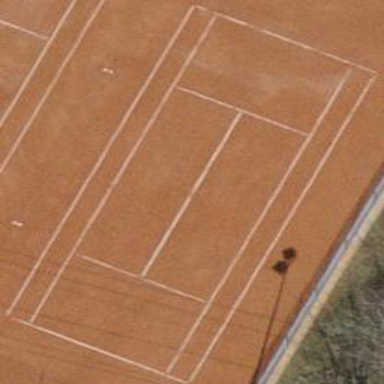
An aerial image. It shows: Tennis court in leisure pitch.